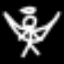
Label: angel